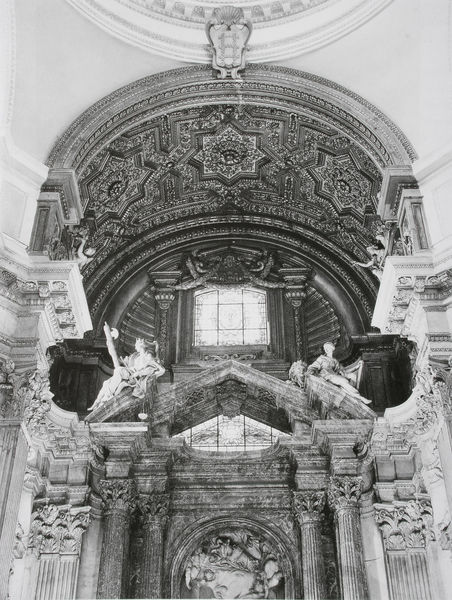
Titel: Oberer Teil des Chores
Künstler: Pietro da Cortona
Standort: Rom
Institution: S. Giovanni dei Fiorentini
Schlagwörter: dunkel, gemälde, schatten, weiß, dreieck, frauen, sitzen, fenster, frau, glas, grau, hell, licht, marmor, schwarz, säule, säulen, tür, dach, malerei, muster, ornament, wand, architektur, barock, stein, innenraum, kirche, sonne, gold, decke, innen, rund, engel, skulptur, statue, liegen, bogen, giebel, mauer, pilaster, figuren, rundbogen, kuppel, symmetrie, dekor, ornamente, stuck, plastik, liegend, tor, foto, fotografie, bögen, nische, gewölbe, stern, dom, symmetrisch, sterne, schwarzweiß, altar, architrav, kapitelle, kathedrale, kapitell, girlanden, dreiecksgiebel, wappen, sims, kirchenschiff, zichnung, skulpturen, statuen, bündelpfeiler, rosette, grab, simse, apsis, fresken, chor, kanneluren, muschel, fresko, korinthisch, kupferstich, fotographie, sakral, verzierungen, freskos, rosetten, sakralbau, relieff, bildhauer, tympanon, tunnelgewölbe, wölbung, kämpferplatte, vierung, schlußstein, pendentif, sterngewölbe, chorraum, gurtbogen, genien, judenstern, sprenggiebel, verkröpft, giebl, bpgen, schildbogen, idiculum, eigen, theatrum sacrum, vögrl